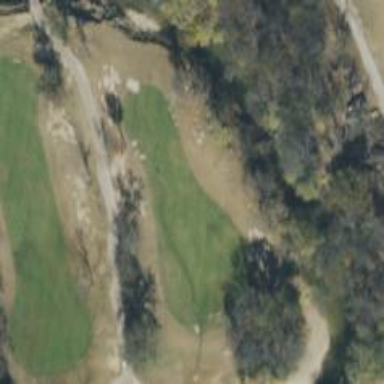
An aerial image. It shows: View of golf hole.